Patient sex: M
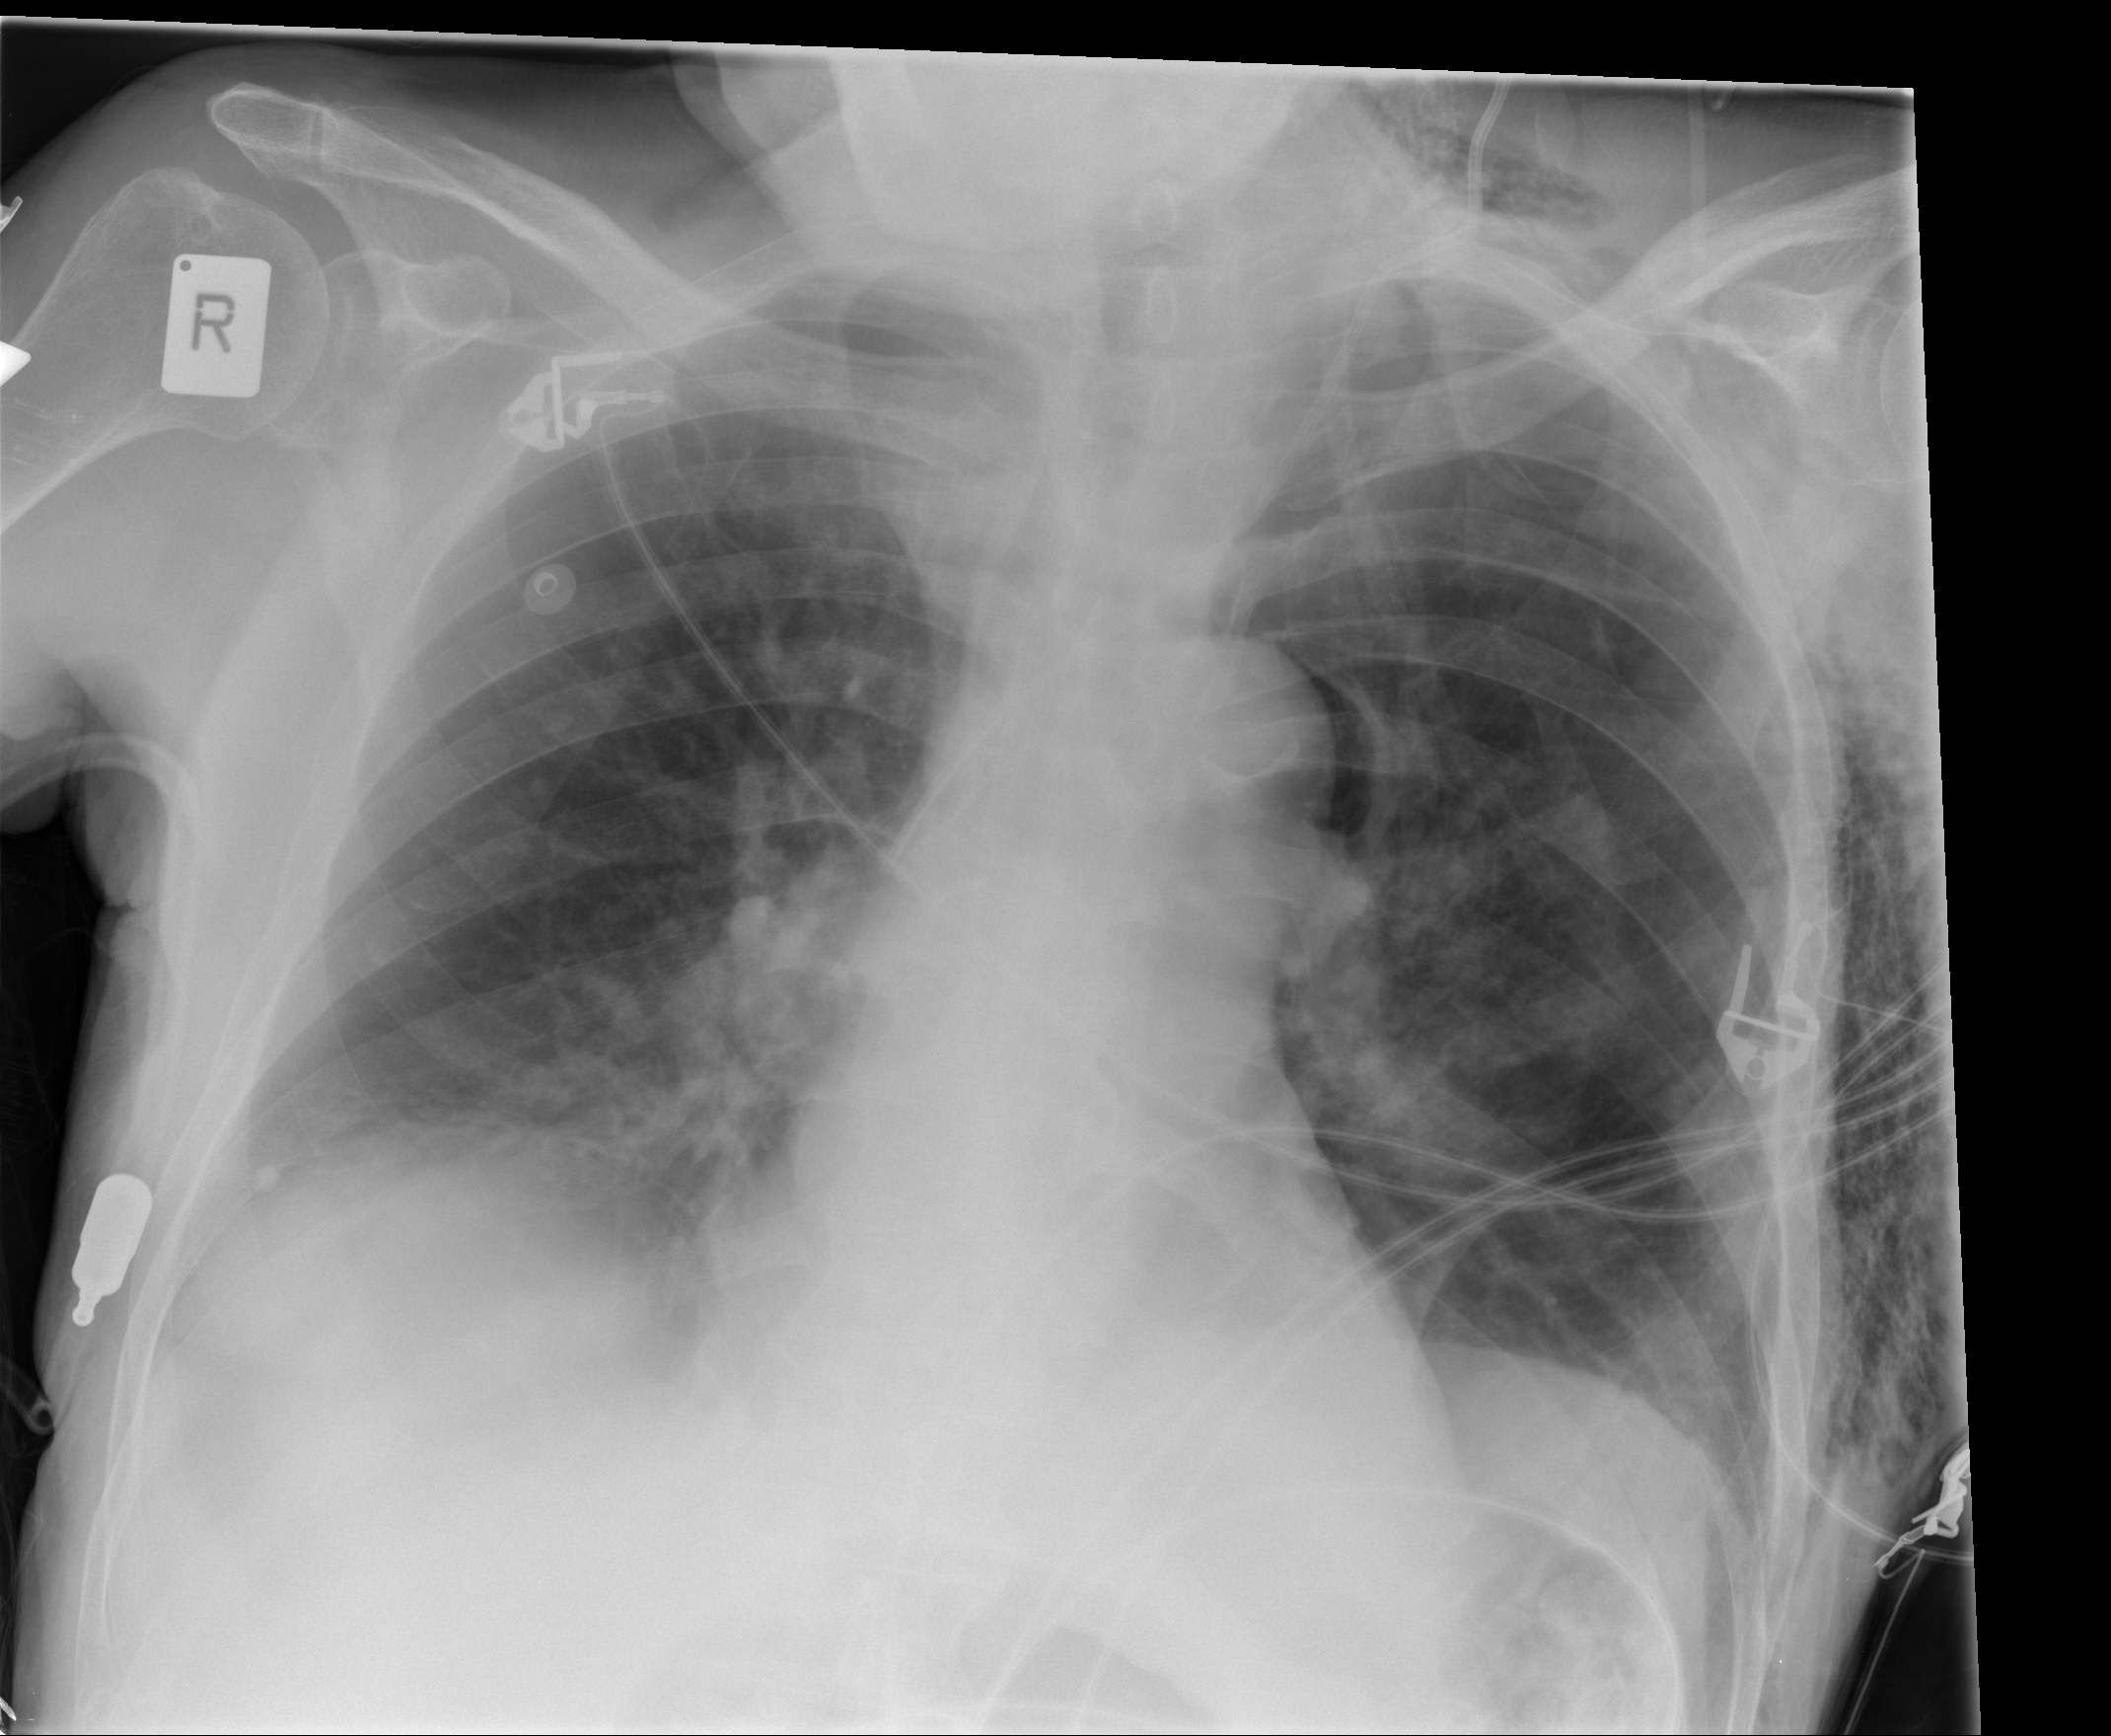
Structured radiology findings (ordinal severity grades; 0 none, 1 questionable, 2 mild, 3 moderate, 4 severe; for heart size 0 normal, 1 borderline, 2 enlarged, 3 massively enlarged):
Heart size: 0
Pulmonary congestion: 0
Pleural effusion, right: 0
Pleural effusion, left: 0
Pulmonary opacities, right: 0
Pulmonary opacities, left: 0
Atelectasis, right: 2
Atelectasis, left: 2